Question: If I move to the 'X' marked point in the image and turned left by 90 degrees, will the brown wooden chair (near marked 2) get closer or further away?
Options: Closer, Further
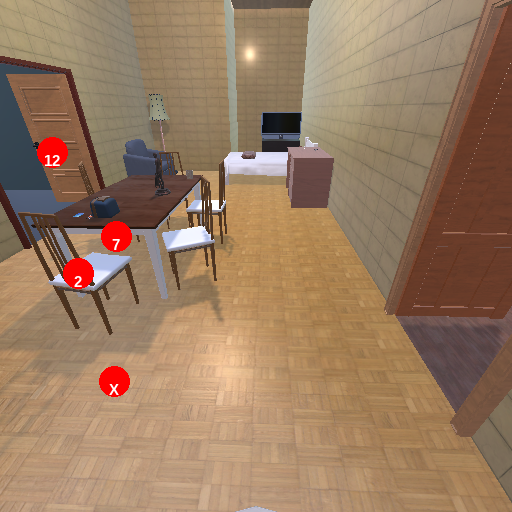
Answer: Closer